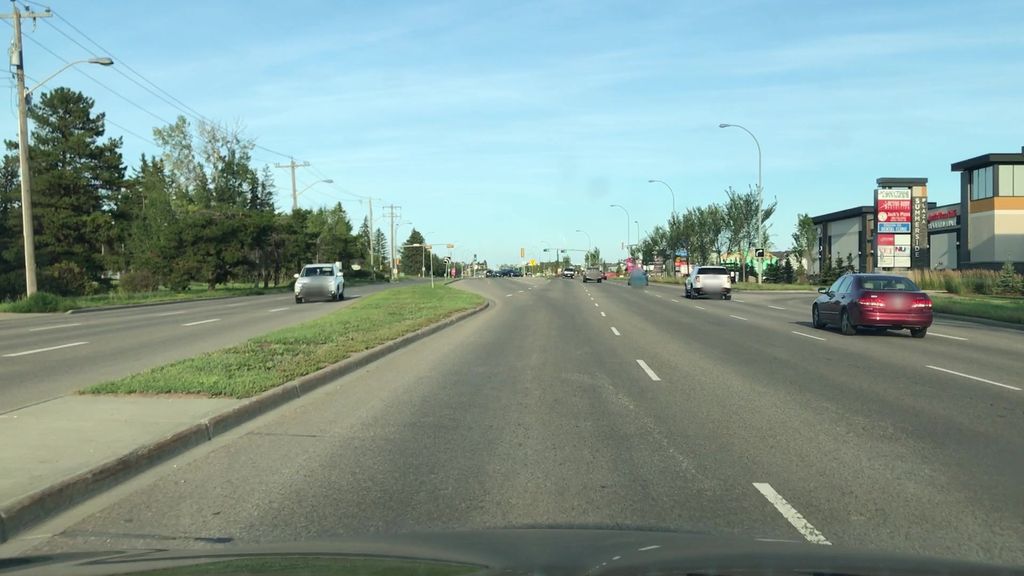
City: edmonton